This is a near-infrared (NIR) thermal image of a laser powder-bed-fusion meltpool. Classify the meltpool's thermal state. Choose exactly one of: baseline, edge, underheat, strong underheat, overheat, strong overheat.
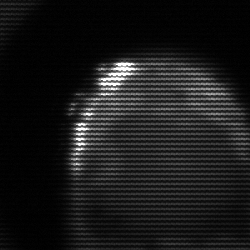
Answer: edge